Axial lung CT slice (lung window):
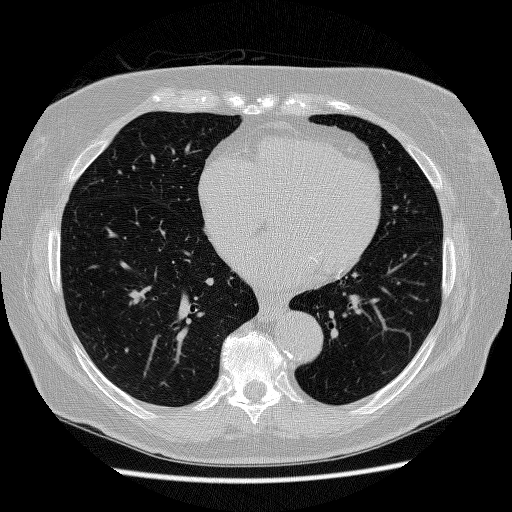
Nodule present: no